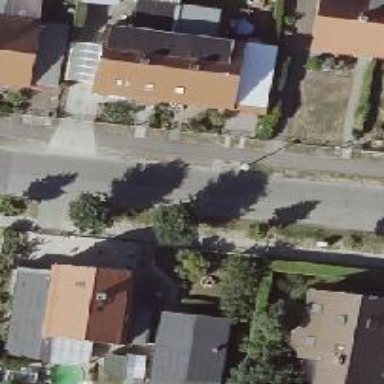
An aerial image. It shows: Footway.